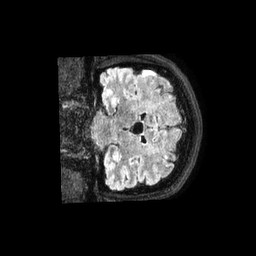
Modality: FLAIR
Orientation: coronal
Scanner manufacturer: philips
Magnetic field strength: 3 T
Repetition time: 4.8 s
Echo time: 0.34 s